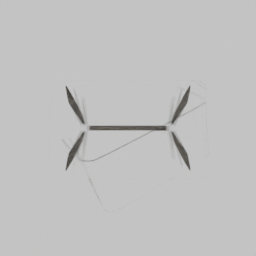
Label: furniture